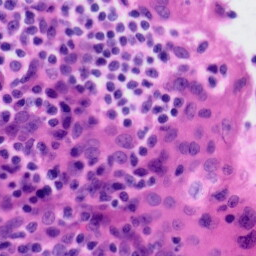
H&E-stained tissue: Tonsil